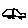
Label: car